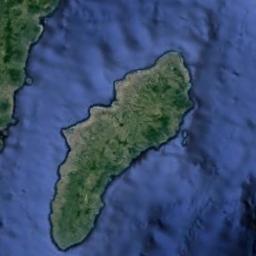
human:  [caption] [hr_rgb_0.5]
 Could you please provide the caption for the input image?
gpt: Many trees are on the island .

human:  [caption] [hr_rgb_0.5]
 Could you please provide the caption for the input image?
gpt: The long strip of green island is surrounded by blue water and there is a land next to it .

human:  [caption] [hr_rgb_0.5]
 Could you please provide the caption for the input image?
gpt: Islands are long and thin .

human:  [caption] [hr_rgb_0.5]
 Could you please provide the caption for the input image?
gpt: The island with some vegetation is surrounded by green waters and a land is near these islands .

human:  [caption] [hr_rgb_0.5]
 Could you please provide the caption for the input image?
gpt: The green island is on a blue sea near the mainland .